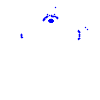
Particle: pion